Question: A coworker has recently introduced Spock unit testing into our team's project, and I'm having an annoying problem with its Eclipse integration: whenever we create a parametrized test and use the @Unroll annotation on it, the Eclipse JUnit view loses the association with the test class and shows the results under "Unrooted Tests."
For instance, the results for this test class:
'''
package test
import spock.lang.Specification
import spock.lang.Unroll
class TestSpockTest extends Specification {
def "Not Unrolled Test"() {
when: "something"
then: "one equals one"
1 == 1
}
@Unroll
def "Unrolled Test #param"(Integer param) {
when: "something"
then: "a numer equals itself"
param == param
where:
param << [1, 2, 3]
}
}
'''
Display this way:

How can I get the unrolled test cases (e.g. "Unrolled Test 1") to show up under "test.TestSockTest" like "Not Unrolled Test"? Is there some naming convention for my Spock tests that the Eclipse JUnit plugin will understand?
I'm using:
- - - - -
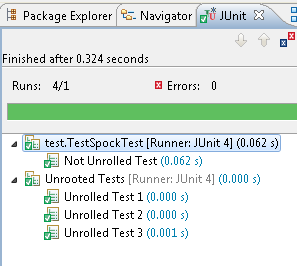
Answer: It's a well known problem that arises because Spock can't (via its JUnit facade) tell Eclipse upfront how many test methods will get run, and what their names will be. (In data-driven tests, both of these aspects are dynamic. What gets reported to Eclipse upfront is the same as when '@Unroll' isn't used. Eclipse gets confused when correlating this with what gets reported during the test run.)
I can't think of a good way to solve this problem on Spock's side. I've considered approaches such as adding some ugly heuristics or executing tests twice when running inside Eclipse, but none of them were convincing. A more desirable solution would be to improve the Eclipse JUnit plugin to better handle this situation, which can also arise in many other JUnit compatible test frameworks.
If you can't live with the current output, here are some steps you could take:
- <URL>- '@Unroll'- -